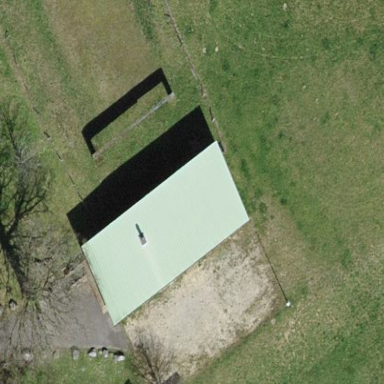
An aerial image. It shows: Shelter building.